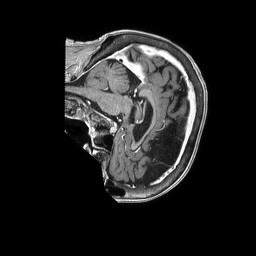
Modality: T1w
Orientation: sagittal
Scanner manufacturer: philips
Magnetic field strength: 1.5 T
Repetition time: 0.007596 s
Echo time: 0.003469 s